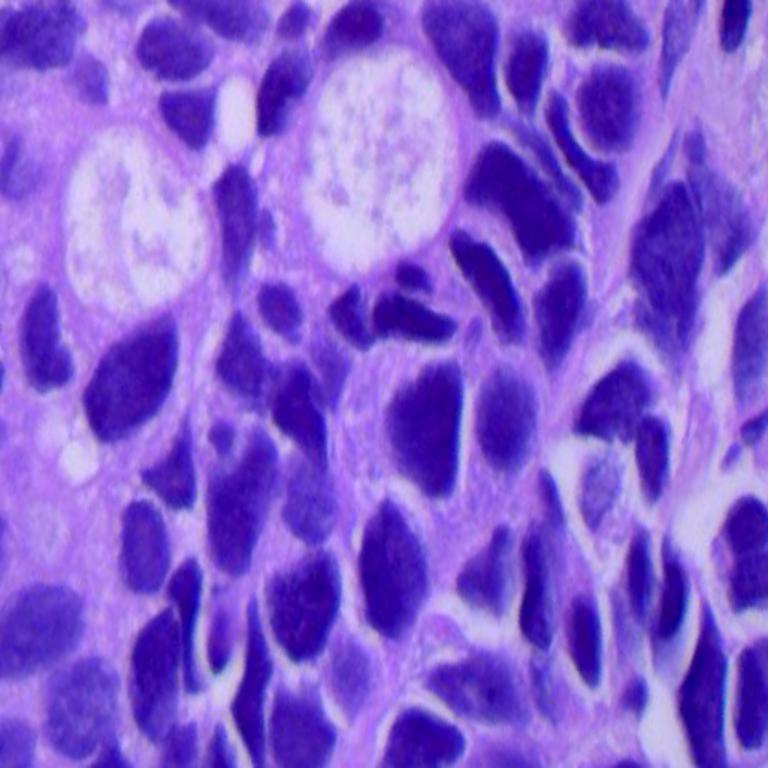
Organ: lung
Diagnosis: adenocarcinomas